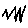
Label: zigzag